Question: I was wondering who can help me with trying to send a message to a specified channel ID in Dsharpplus C# .net. This is my current assumption but it does not work:
'await discord.SendMessageAsync(discord.GetChannelAsync(ChannelIDHERE), "Hello");'
Here is the error:

Anyone who can help would appreciated. Thanks!
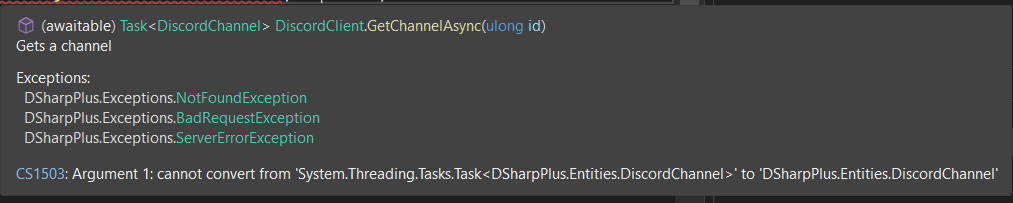
Answer: Your error is not related to DSharpPlus, it's simply an async call not being awaited, this should fix your issue:
'''
await discord.SendMessageAsync(await discord.GetChannelAsync(ChannelIDHERE), "Hello");
'''